Question: You know how to do this using CSS?

In my navbar I would like to see a transparent triangle to the active link.
If I create a PNG image with a transparent triangle and use it like this:
'''
background: rgba (0,0,0,0.4) url (triangle.png) no-repeat bottom center;
'''
this does not work properly because under my triangle shows the transparent rgba color 'rgba(0,0,0,0.4)' ...
I would like to do this to make a nice effect when scrolling the page. It is possibile?
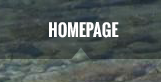
Answer: <URL>
You can use the ':before' and ':after' pseudo elements to achieve this effect.
'''
<nav>
<ul>
<li class="active">homepage</li>
<li>option2</li>
<li>option3</li>
</ul>
</nav>
nav {
position: fixed;
background-color: rgba(0,0,0,.7);
display: block;
width: 100%;
padding: 10px 0;
color: white;
font-size: 1.5em;
}
ul {
list-style: none;
padding: 0;
margin: 0;
}
ul li {
float: left;
width: auto;
padding: 0 20px;
position: relative;
}
nav li:before,
nav li:after {
content: '';
position: absolute;
bottom: -35px;
left: 0;
right: 0;
height: 5px;
border: 10px transparent solid;
border-top-color: rgba(0,0,0,.7);
border-left-width: 0;
border-right-width: 0;
}
nav li:before {
right: 50%;
}
nav li:after {
left: 50%;
}
nav li.active:before {
border-right-width: 10px;
}
nav li.active:after {
border-left-width: 10px;
}
nav li:last-child:after { /* covers the bottom of the navigation bar all the way to the right */
right: -9999999px;
}
'''
---
<URL> using links:
'''
<nav>
<ul>
<li><a href="#" class="active">homepage</a></li>
<li><a href="#">option2</a></li>
<li><a href="#">option3</a></li>
</ul>
</nav>
'''